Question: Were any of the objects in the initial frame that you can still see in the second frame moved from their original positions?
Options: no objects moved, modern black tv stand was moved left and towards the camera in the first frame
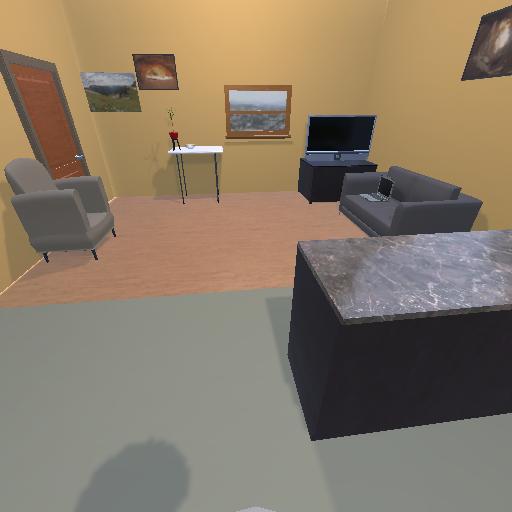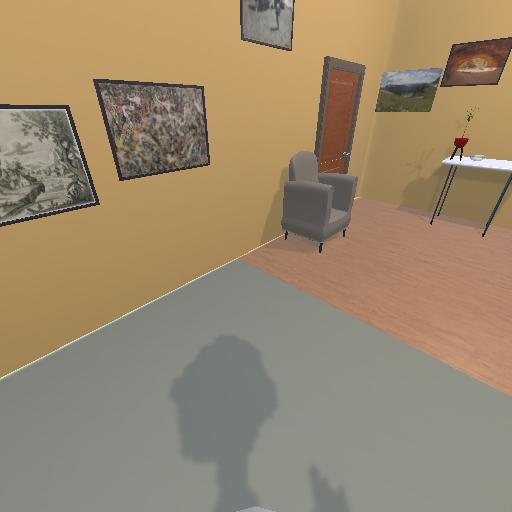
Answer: no objects moved